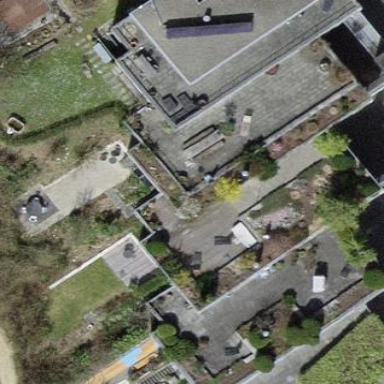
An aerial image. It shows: Terrace building.